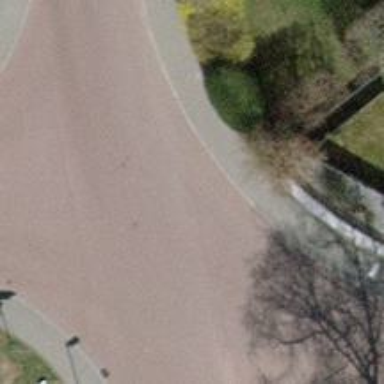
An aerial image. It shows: Table-style traffic calming feature.